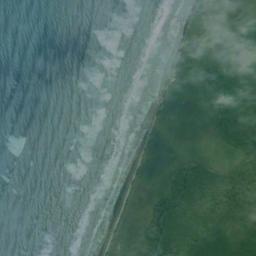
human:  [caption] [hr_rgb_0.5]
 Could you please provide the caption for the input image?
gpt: There are white waves near the beach .

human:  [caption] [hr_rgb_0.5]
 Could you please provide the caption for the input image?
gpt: The green oceans and green grass .

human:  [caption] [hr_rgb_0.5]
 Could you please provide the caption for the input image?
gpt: The type of beach is biogenic coast and the color of the seawater is blue .

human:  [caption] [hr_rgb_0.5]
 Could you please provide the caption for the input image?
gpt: Huge waves hit the beach with dense green plants .

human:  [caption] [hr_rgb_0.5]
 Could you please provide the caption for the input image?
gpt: The grass is beside the beach .